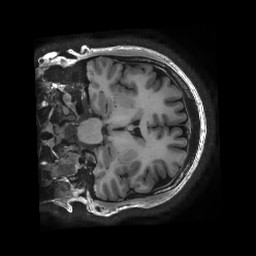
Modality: T1w
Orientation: coronal
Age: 39
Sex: male
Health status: healthy
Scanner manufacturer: ge
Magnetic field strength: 3 T
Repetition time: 0.008404 s
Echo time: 0.00308 s